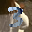
Label: 3